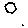
Label: hexagon